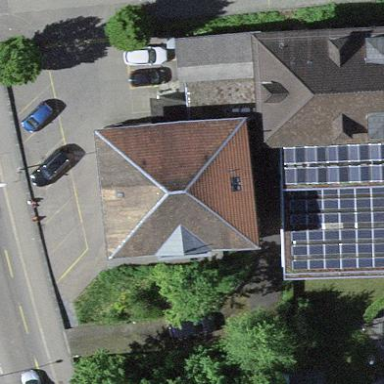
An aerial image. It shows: School building.